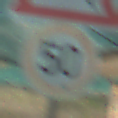
Verkehrszeichen: Geschwindigkeit50
Zusatzzeichen oben: WildwechselRechts
Umgebung: Roofed, Special
Tageszeit: MorningAfternoon
Wetter: PartlyCloudy
Licht: Natural
Jahreszeit: NotSpecified
Kontrast: MediumContrast